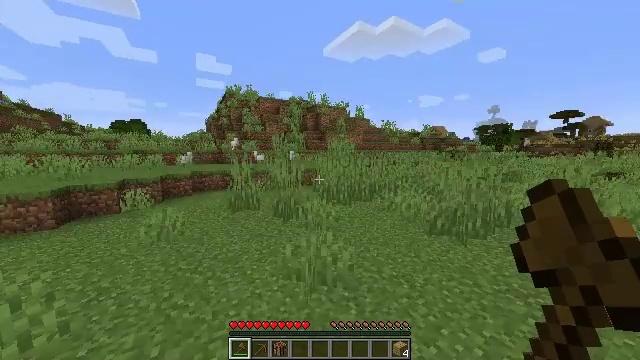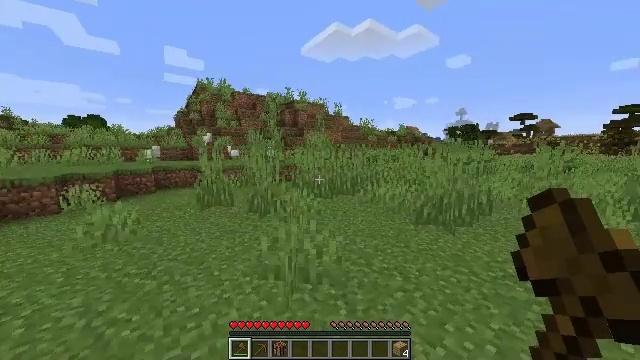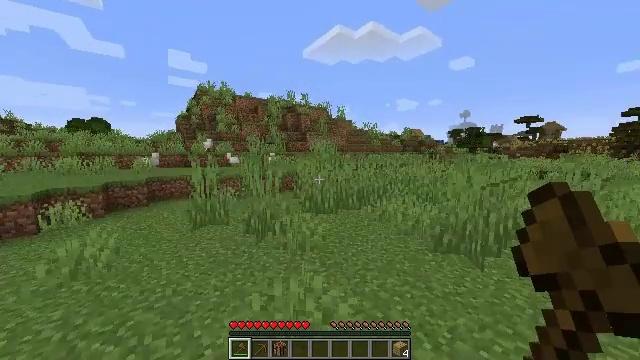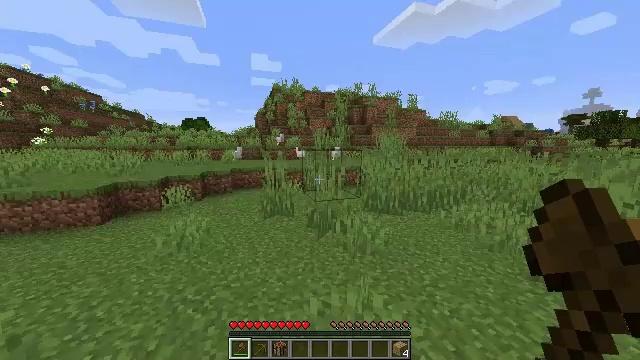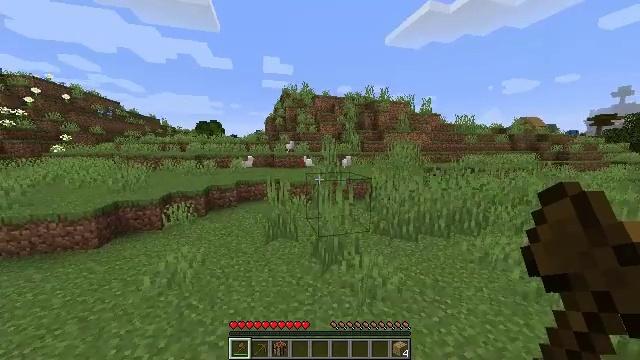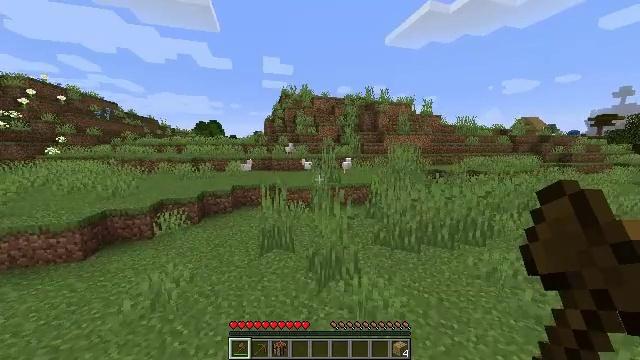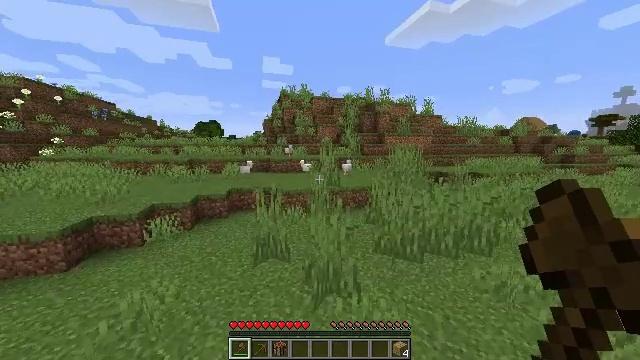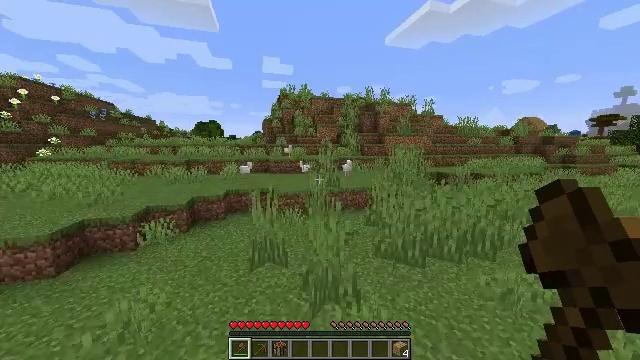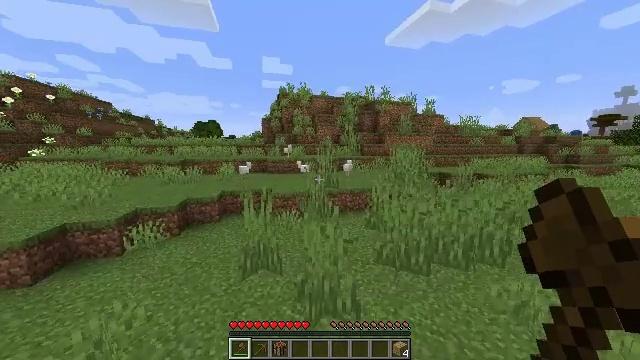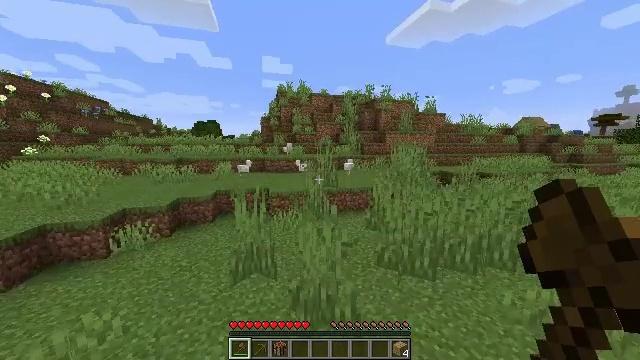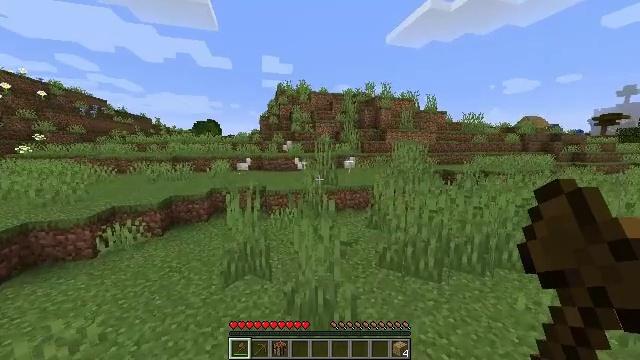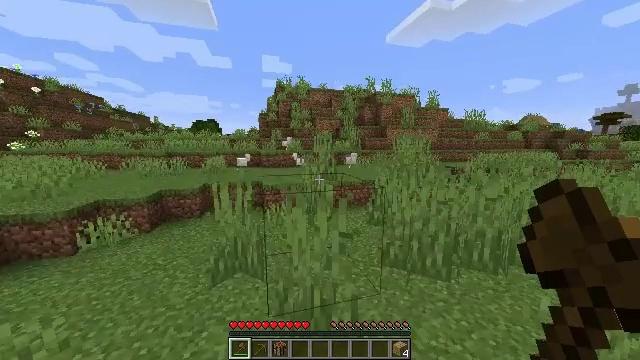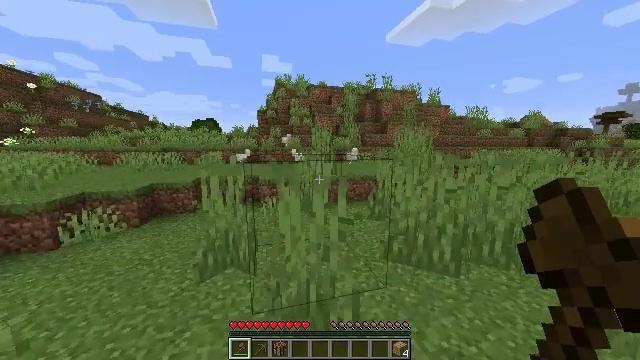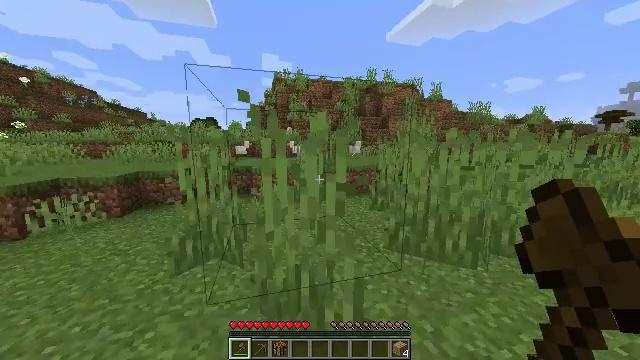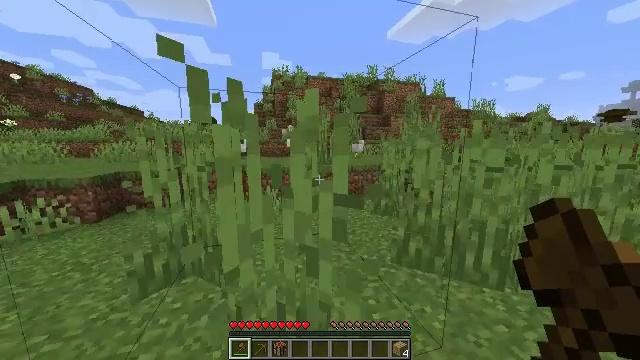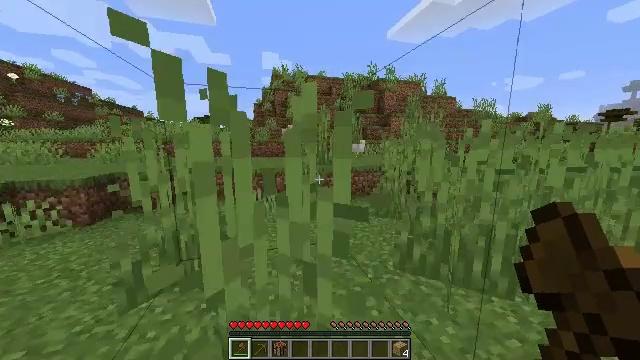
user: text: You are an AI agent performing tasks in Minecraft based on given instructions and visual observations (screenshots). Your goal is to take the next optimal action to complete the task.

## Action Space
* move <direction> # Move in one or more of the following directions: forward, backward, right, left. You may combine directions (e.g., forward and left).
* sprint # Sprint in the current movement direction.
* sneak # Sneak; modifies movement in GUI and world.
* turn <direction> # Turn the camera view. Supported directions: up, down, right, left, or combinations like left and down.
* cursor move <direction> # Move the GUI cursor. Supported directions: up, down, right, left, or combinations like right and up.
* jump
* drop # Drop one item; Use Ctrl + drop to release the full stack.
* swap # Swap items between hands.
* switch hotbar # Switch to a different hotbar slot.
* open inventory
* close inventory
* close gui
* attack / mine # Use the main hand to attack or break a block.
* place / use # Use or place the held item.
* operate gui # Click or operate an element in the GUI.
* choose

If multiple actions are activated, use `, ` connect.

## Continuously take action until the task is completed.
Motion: motion action
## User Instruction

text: Mine the white bed.
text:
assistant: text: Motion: move forward, sprint, turn right, jump
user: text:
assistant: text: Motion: move forward, sprint, jump
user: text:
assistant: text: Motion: move forward, sprint, turn left and down, jump
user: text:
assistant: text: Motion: move forward, sprint, turn left, jump
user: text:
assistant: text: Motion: move forward, sprint, jump
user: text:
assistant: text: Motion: move forward, sprint, jump
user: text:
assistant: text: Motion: move forward, sprint, jump
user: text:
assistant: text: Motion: move forward, sprint, jump
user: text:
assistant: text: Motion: move forward, sprint, jump
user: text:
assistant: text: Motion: move forward, sprint, jump
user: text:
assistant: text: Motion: move forward, sprint, jump
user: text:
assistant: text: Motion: move forward, sprint
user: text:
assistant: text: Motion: move forward, sprint
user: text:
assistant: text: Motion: move forward, sprint
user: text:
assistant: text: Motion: move forward, sprint
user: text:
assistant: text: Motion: move forward, sprint
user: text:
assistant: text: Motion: move forward, sprint
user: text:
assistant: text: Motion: move forward, sprint
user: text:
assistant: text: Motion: move forward, sprint
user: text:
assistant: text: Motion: move forward, sprint
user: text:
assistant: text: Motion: move forward
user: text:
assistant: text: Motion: move forward, turn right
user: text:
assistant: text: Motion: move forward
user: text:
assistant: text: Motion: move forward
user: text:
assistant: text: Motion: move forward
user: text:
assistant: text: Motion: move forward
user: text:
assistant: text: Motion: move forward, turn right and down
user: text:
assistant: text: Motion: move forward, turn right
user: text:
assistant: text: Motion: move forward, jump
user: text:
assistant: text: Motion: move forward, jump